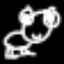
Label: frog